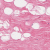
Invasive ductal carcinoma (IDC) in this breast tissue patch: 0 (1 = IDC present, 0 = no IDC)